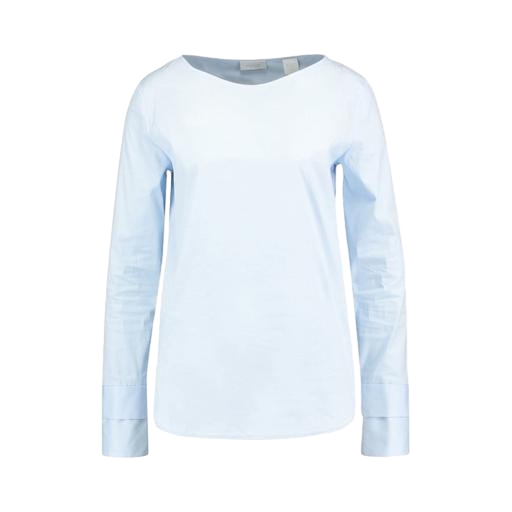
blue iconic women's long-sleeved t-shirt, blue still long-sleeved top, t-shirt classique light blue, white background